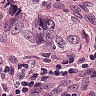
Metastatic tissue present: yes